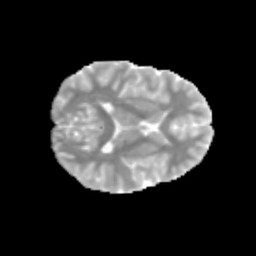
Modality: MD
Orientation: axial
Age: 13
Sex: female
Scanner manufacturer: siemens
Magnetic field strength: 3 T
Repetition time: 3.8 s
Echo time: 0.07 s